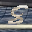
Label: 8